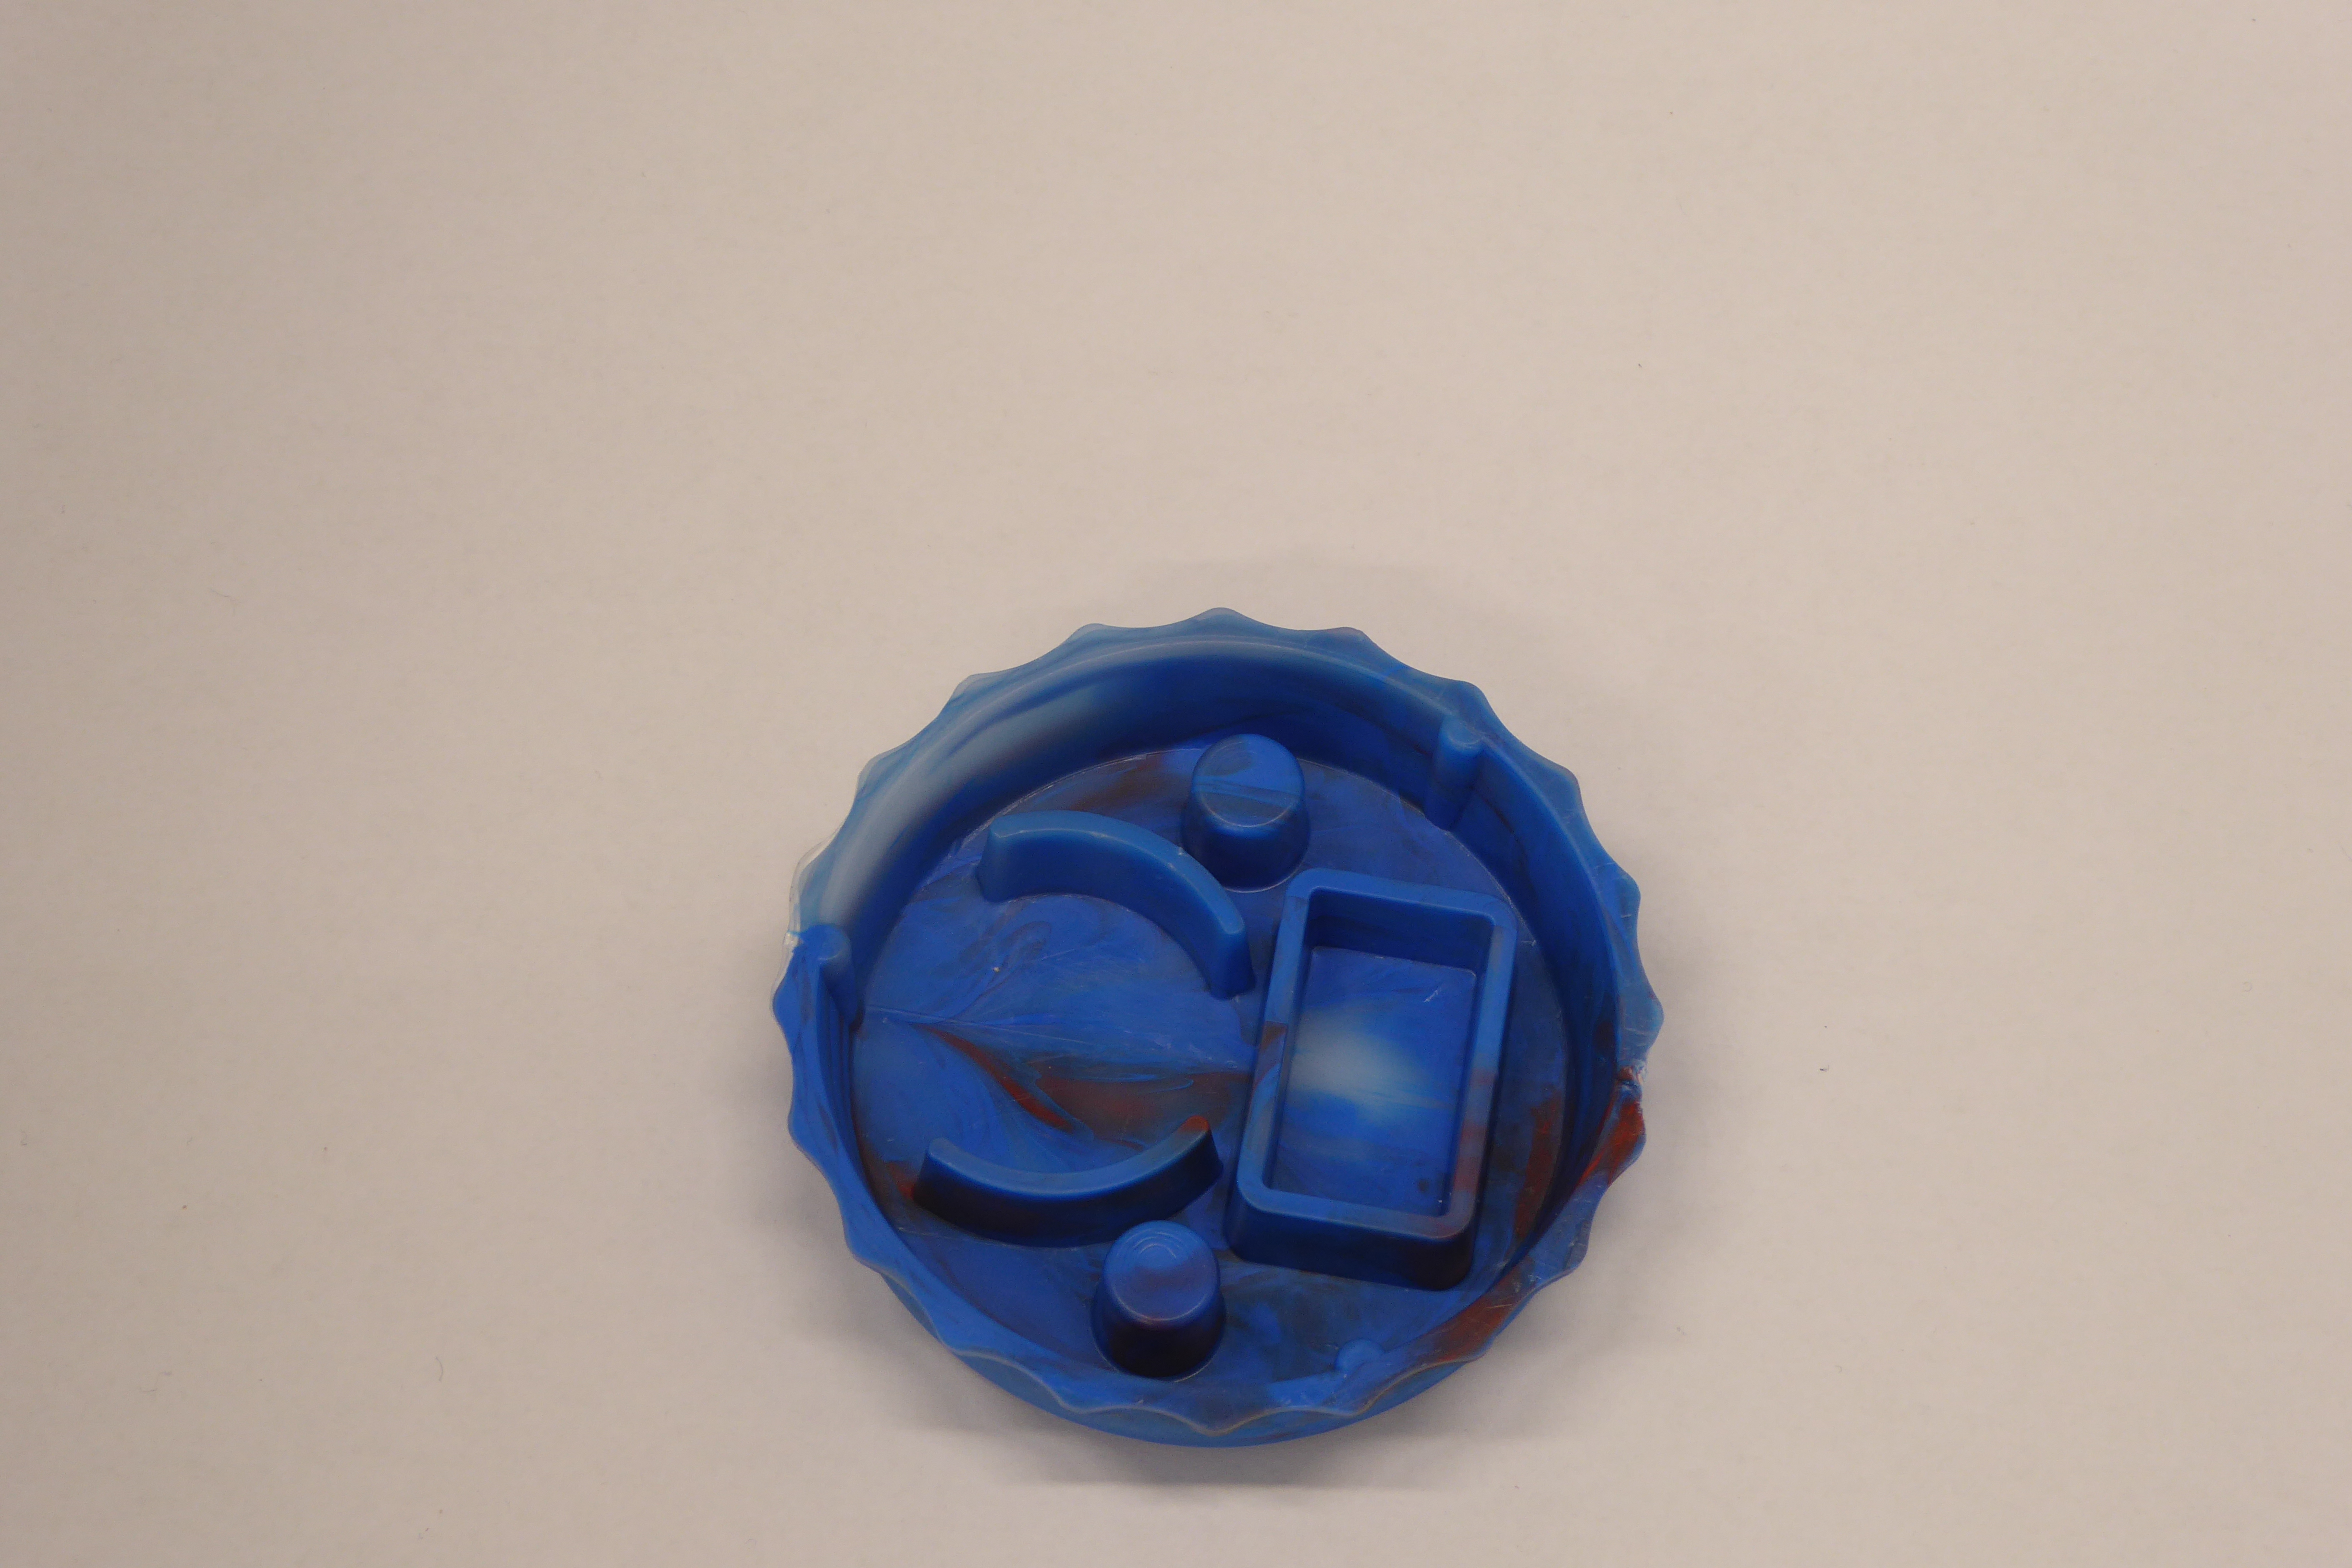
Label: Bottle Opener - Cover